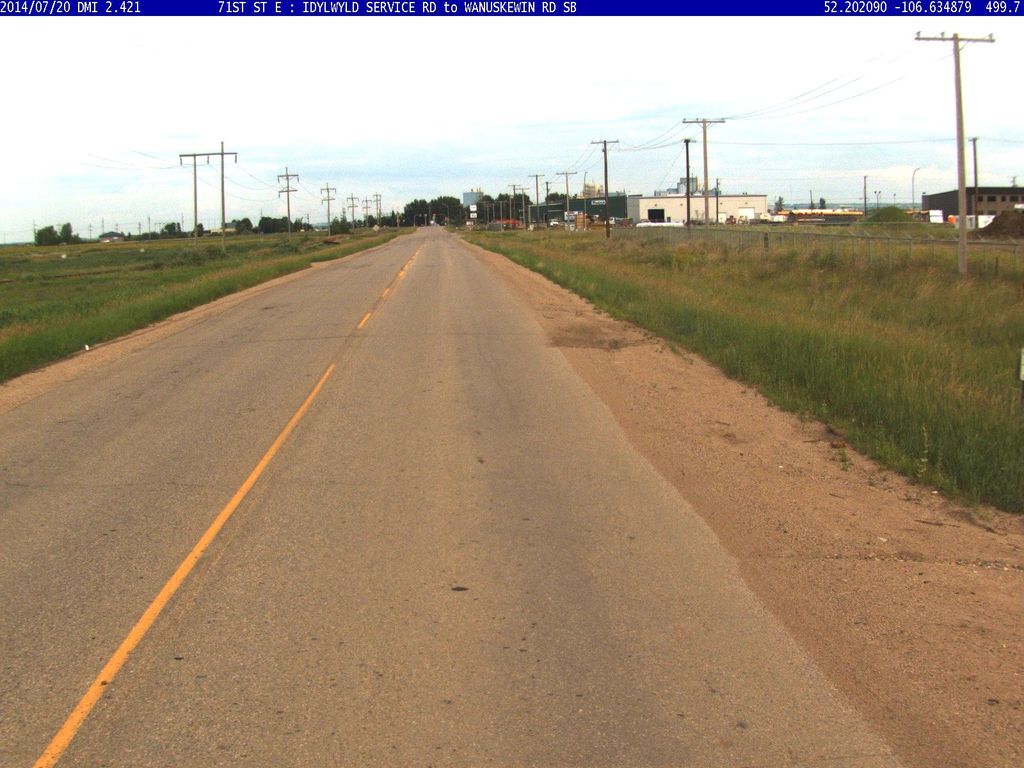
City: saskatoon